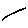
Label: line